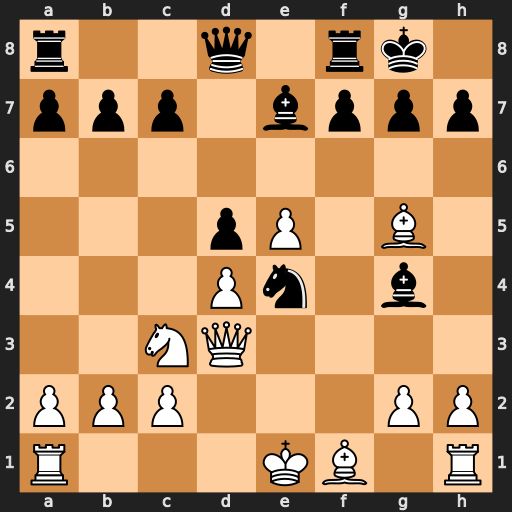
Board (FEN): r2q1rk1/ppp1bppp/8/3pP1B1/3Pn1b1/2NQ4/PPP3PP/R3KB1R
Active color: w
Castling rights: KQ
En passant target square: -
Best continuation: Bxe7 Qxe7 Nxd5 Qh4+ g3